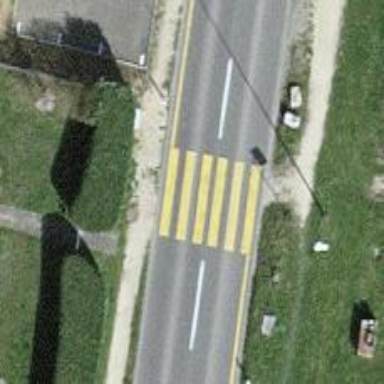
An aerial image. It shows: Uncontrolled zebra crossing on the road.